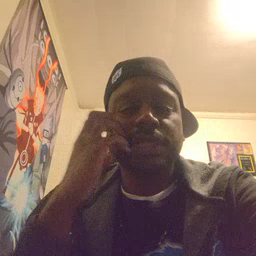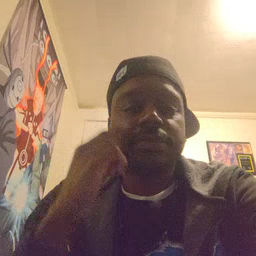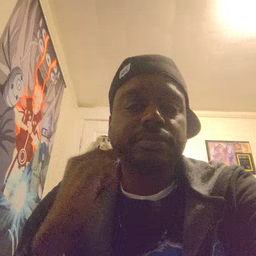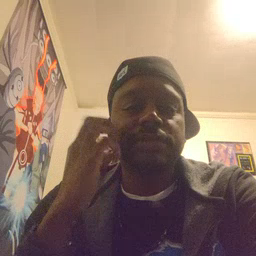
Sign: cheek